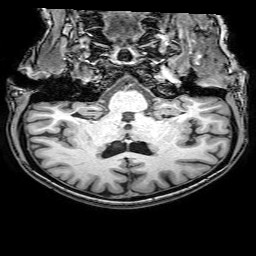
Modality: T1w
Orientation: sagittal
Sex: female
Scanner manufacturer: philips
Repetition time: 0.008098 s
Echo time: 0.0037 s